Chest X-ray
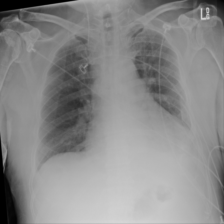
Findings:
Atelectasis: negative
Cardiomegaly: negative
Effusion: negative
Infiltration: negative
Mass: negative
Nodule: negative
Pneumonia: negative
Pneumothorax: negative
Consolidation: negative
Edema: negative
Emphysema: negative
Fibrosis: negative
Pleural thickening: negative
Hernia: negative